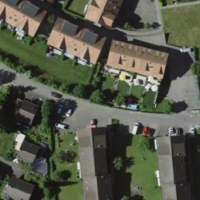
EUNIS habitat code: 55
Species observed at this site:
Chenopodium album